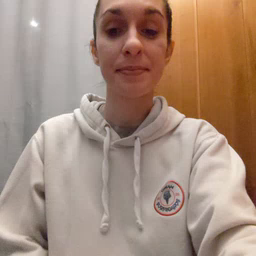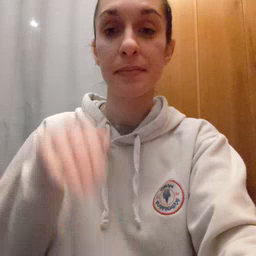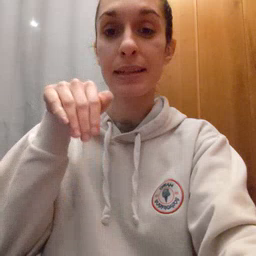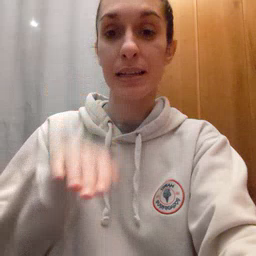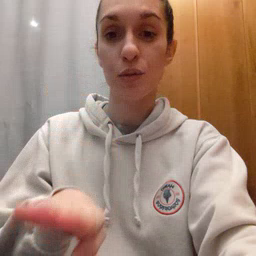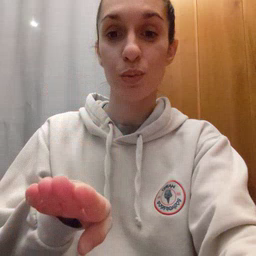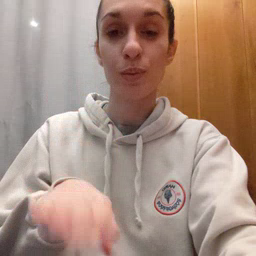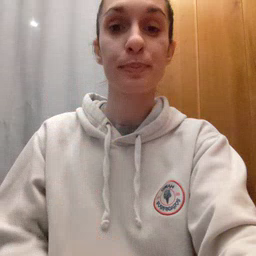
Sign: into